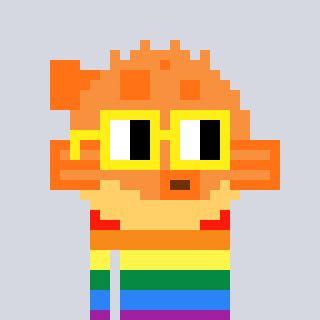
a pixel art character with square yellow glasses, a pufferfish-shaped head and a grayscale-colored body on a cool background